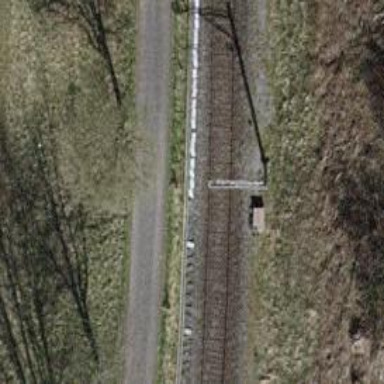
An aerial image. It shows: Railway with electrified contact lines.